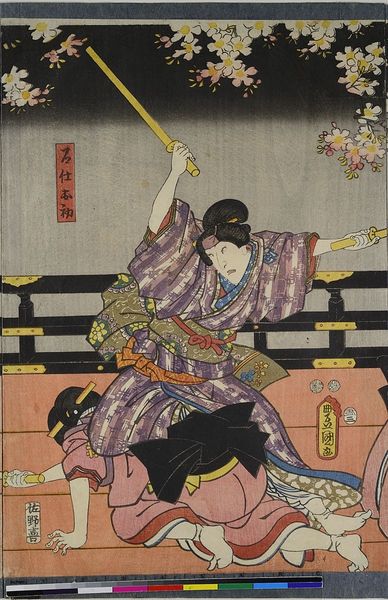
Titel: Schauspieler Ichikawa Kodanji IV als Meshitsukai Ohatsu in einer Szene des zweiten Akts der Kabuki-Aufführung Hanato Mimasu yayoi no Hatsuyaku
Künstler: Utagawa Kunisada
Standort: Hamburg
Institution: Museum für Kunst und Gewerbe Hamburg
Schlagwörter: kampf, aquarell, theater, stock, holzschnitt, japan, grafik, druckgraphik, druckgrafik, ehemann, china, zeit, schauspieler, farbholzschnitt, schauspielerin, fernost, kabuki, edo, reproduktionen, druckerzeugnisse, theateraufführung, ukiyo